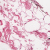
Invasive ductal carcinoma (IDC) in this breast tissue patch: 0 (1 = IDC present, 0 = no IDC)